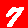
Digit: 7